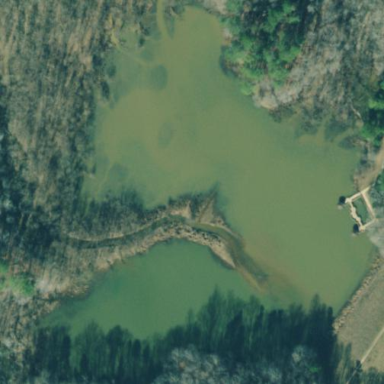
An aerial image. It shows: Reservoir of natural water.